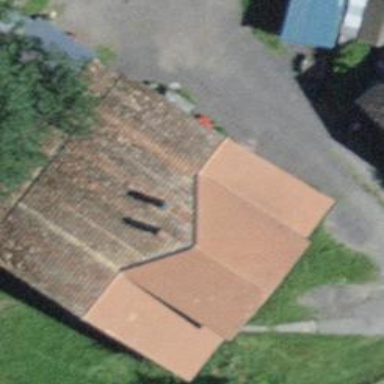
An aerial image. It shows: Farm building.